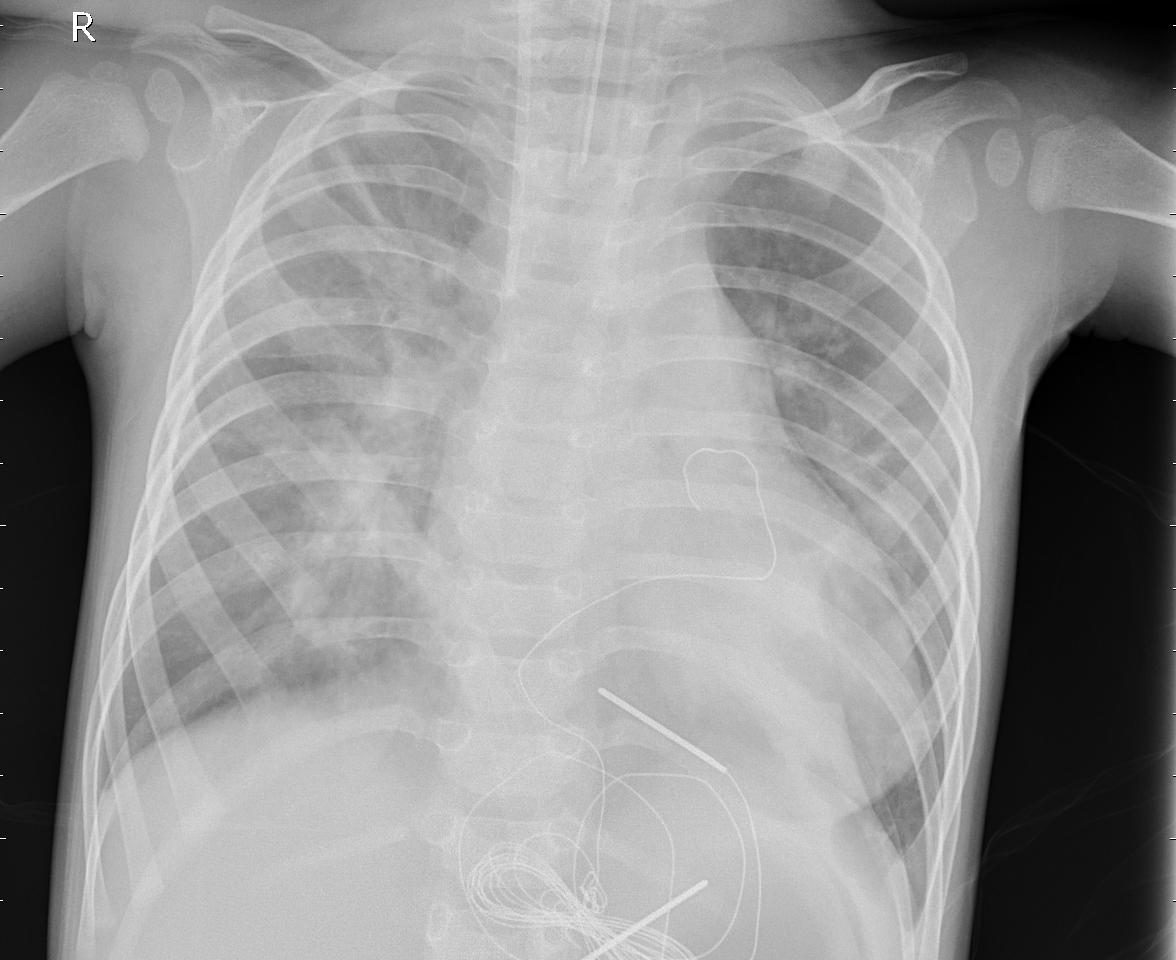
Diagnosis: PNEUMONIA